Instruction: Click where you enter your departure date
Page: home
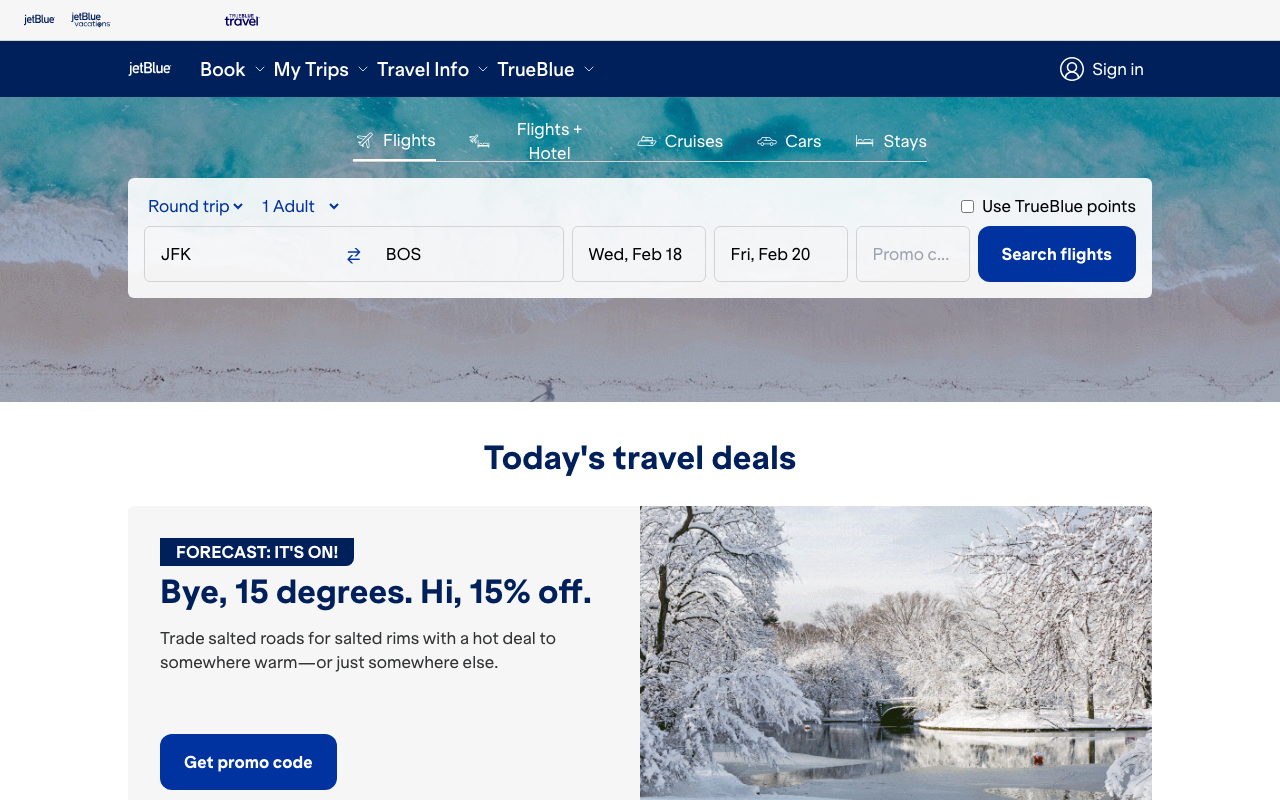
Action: click